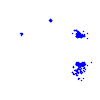
Particle: electron